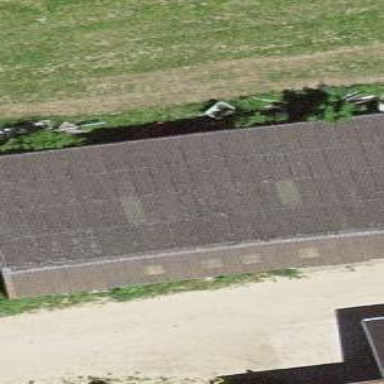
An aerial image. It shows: Sty building.